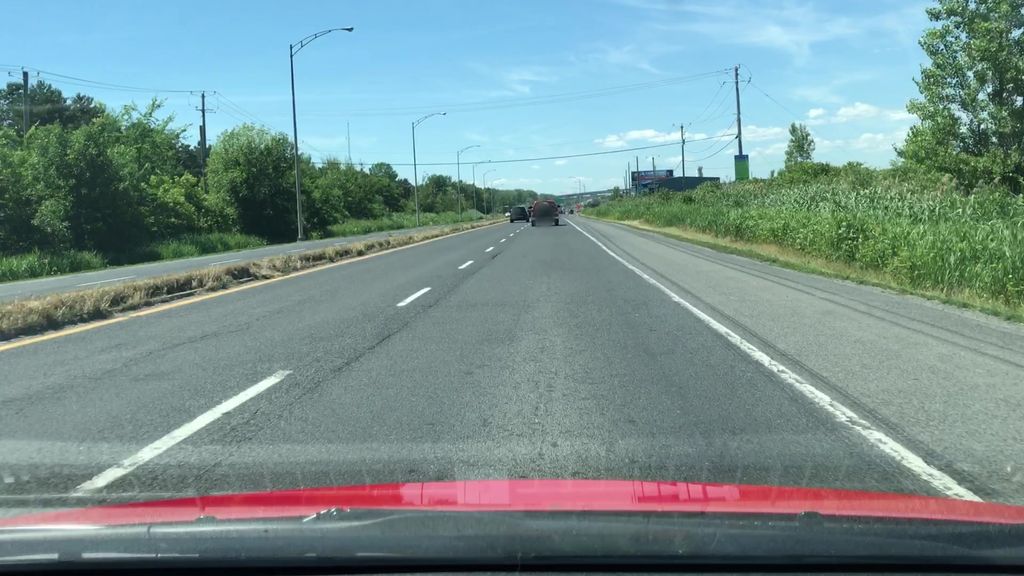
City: montreal